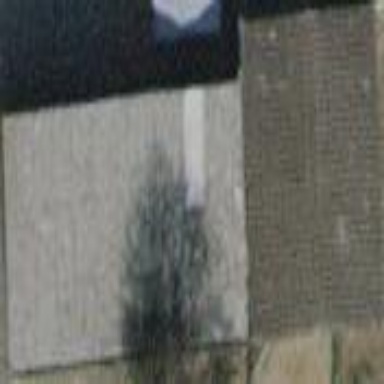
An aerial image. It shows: Shed building.